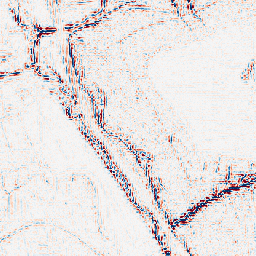
Category: wavelet
Decomposition family: wavelet_dwt
Decomposition parameters: wavelet: db2
level: 2
Upsampling method: sinc_blackman
Upsampling parameters: scale: 2
kernel_size: 8
Upsampling scale: 2